Question: I just wanted to create a plain macro which will do the following:
<URL>
It just checks in a different data set if there is a counterpart record.
First it checks if it finds the same amount and if so it checks the date and text. If everything is identical it should highlight the record.
I'm new to this, so I tried in the first step just to check for the right amount and highlight the cell, but even this not really works :(. I just tried it with a double loop, here is the code:
'''
Dim row1 As Integer
Dim row2 As Integer
Dim index1 As Integer
Dim index2 As Integer
index1 = 0
index2 = 0
row1 = 2
row2 = 10
Do
Do
If Cells(row1, 1).Value = Cells(row2, 13).Value Then
Cells(row1, 1).Interior.ColorIndex = 3
Exit Do
End If
row2 = row2 + 1
index2 = index2 + 1
Loop Until index2 = 12
index1 = index1 + 1
row1 = row1 + 1
Loop Until index1 = 5
'''
Later I also want to include a function to count the rows, so that this macro also works if the number of rows will change.
Excel macro extension:

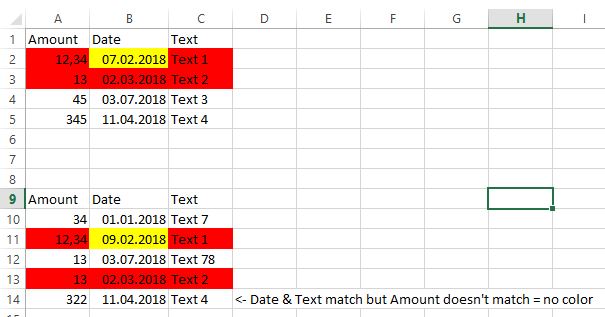
Answer: So in order to test against multiple criteria, you'll want to use 'And' and change the column positioning in the 'Cells' statement each time.
Also you need to reset 'index2' to 0 after your second 'Do' loop, otherwise it will move beyond 12 and never meet your exit criteria of 'Loop Until index2 = 12', resulting in an 'Overflow'.
To highlight the whole row (and not just column A, you'll need to use 'Range(Cells(x, y), Cells(x, y))' to indicate that range.
Lastly, you need to have your first loops exit criteria be 'Loop Until index1 = 4', because since you initialize 'index1' as 0, 5 iterations is the equivalency of 0 to 4, not 0 to 5.
(Also, I left your variables alone, but take note that best practice when declaring variables used in 'Loop's is to declare them as 'Long's, not 'Integer's. Integers max out around ~32,000 rows, where 'Long's can exceed a million.)
'''
Sub Test()
Dim row1 As Integer
Dim row2 As Integer
Dim index1 As Integer
Dim index2 As Integer
index1 = 0
index2 = 0
row1 = 2
row2 = 10
Do
Do
If Cells(row1, 1).Value = Cells(row2, 1).Value And _
Cells(row1, 3).Value = Cells(row2, 3).Value Then
If Cells(row1, 2).Value <> Cells(row2, 2).Value Then
Range(Cells(row1, 1), Cells(row1, 3)).Interior.ColorIndex = 3
Range(Cells(row1, 2), Cells(row1, 2)).Interior.ColorIndex = 6
Range(Cells(row2, 1), Cells(row2, 3)).Interior.ColorIndex = 3
Range(Cells(row2, 2), Cells(row2, 2)).Interior.ColorIndex = 6
Else
Range(Cells(row1, 1), Cells(row1, 3)).Interior.ColorIndex = 3
Range(Cells(row2, 1), Cells(row2, 3)).Interior.ColorIndex = 3
Exit Do
End If
End If
row2 = row2 + 1
index2 = index2 + 1
Loop Until index2 = 12
row1 = row1 + 1
index1 = index1 + 1
index2 = 0
row2 = 10
Loop Until index1 = 4
End Sub
'''
<URL>